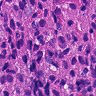
Metastatic tissue present: yes